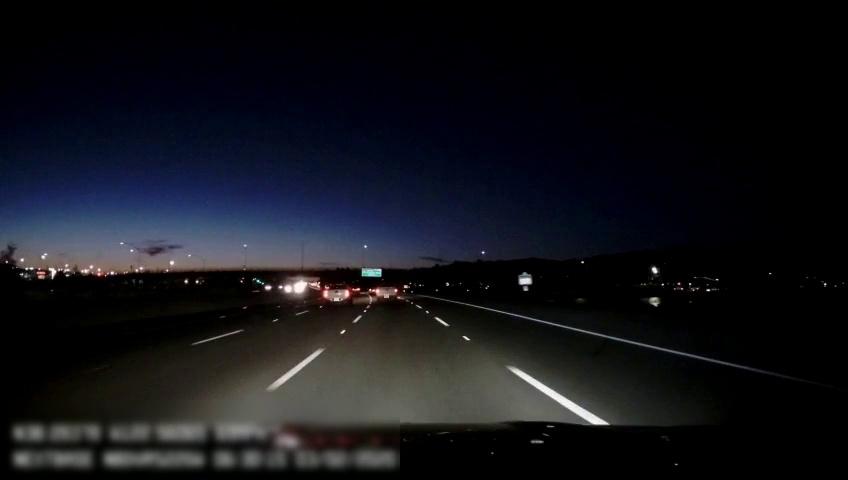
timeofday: Night
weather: Other
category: Drivable Space
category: Vehicles | Truck
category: Vehicles | Truck
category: Lanes | Alternate Lane
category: Lanes | Alternate Lane
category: Lanes | Alternate Lane
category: Lanes | Alternate Lane
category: Lanes | Alternate Lane
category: Traffic | Signs
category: Traffic | Signs